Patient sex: M
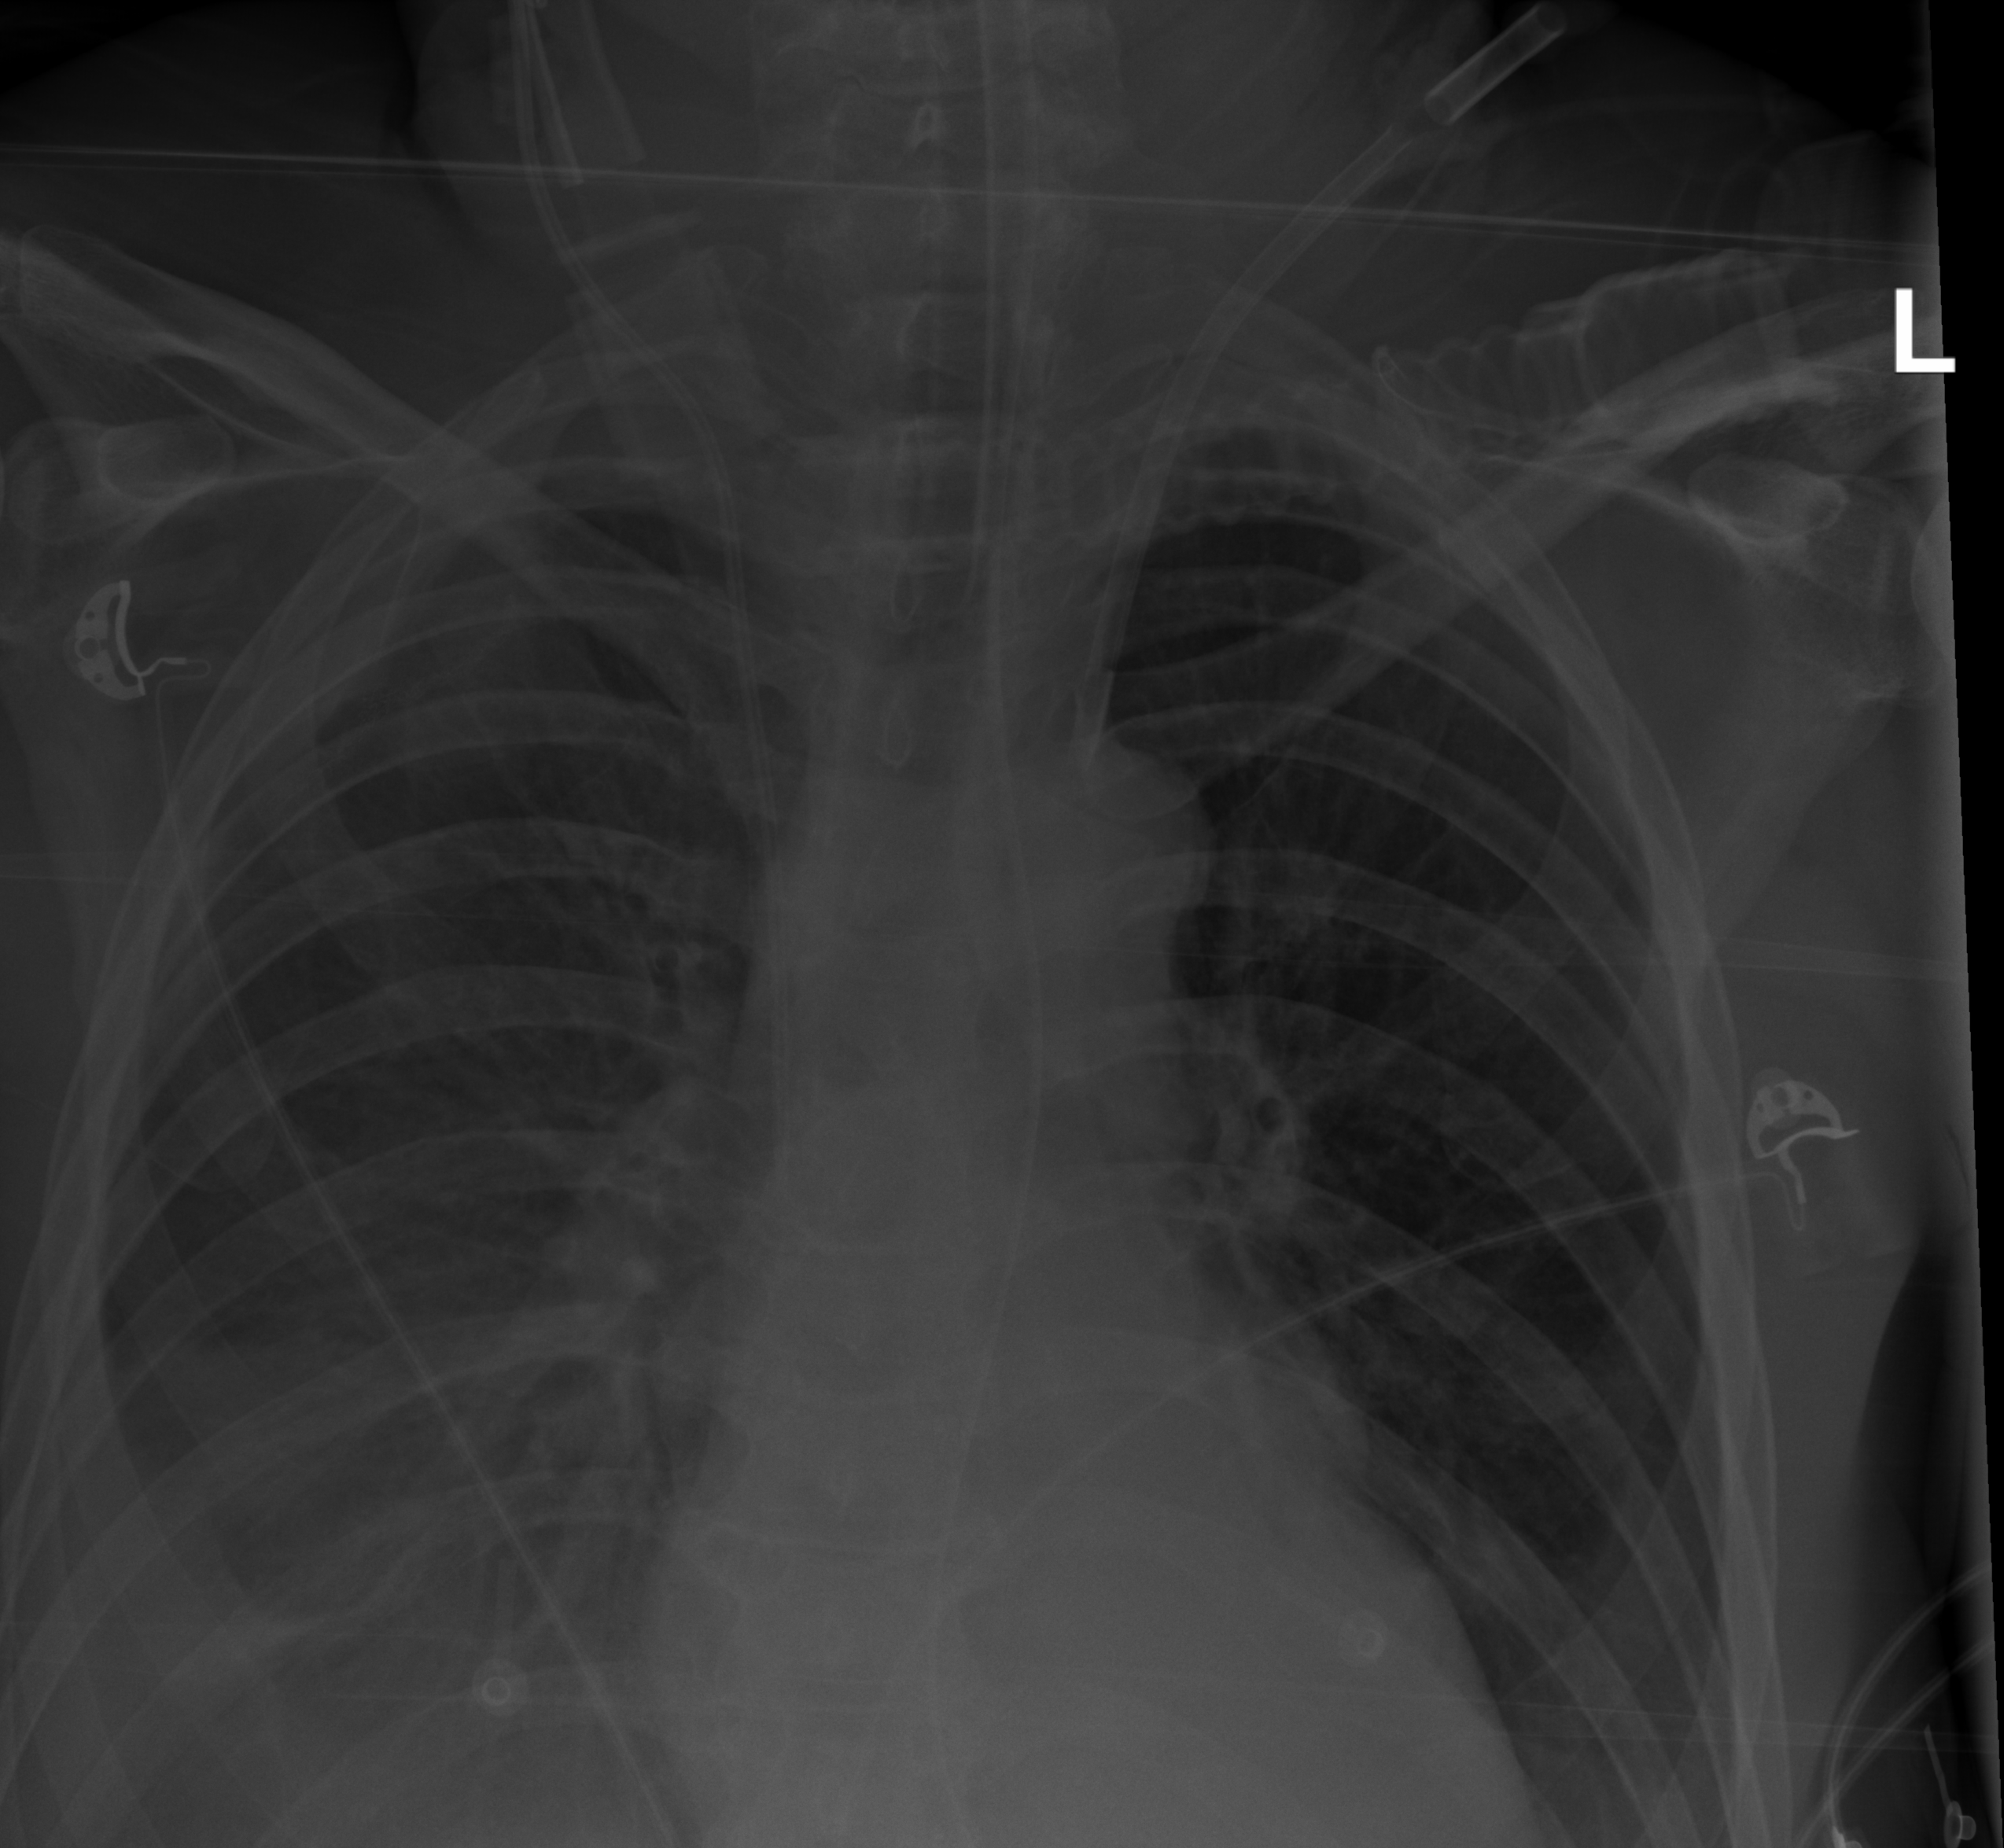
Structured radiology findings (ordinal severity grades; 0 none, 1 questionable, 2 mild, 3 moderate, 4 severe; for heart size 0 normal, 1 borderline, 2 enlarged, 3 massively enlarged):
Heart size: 1
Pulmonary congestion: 0
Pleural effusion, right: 2
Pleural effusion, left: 0
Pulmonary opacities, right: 0
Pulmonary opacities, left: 0
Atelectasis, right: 2
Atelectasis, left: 0